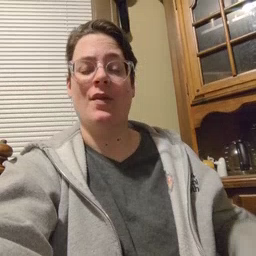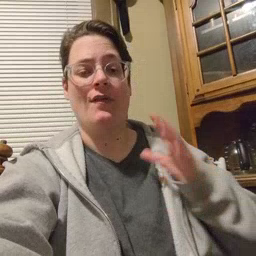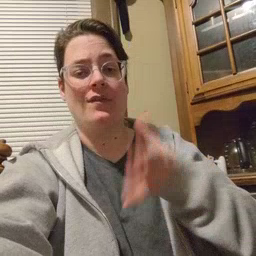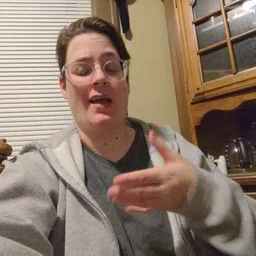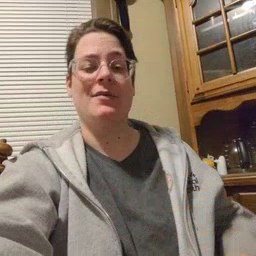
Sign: fine